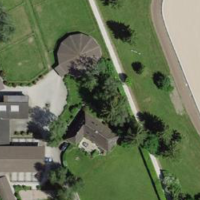
EUNIS habitat code: 53
Species observed at this site:
Prunus padus